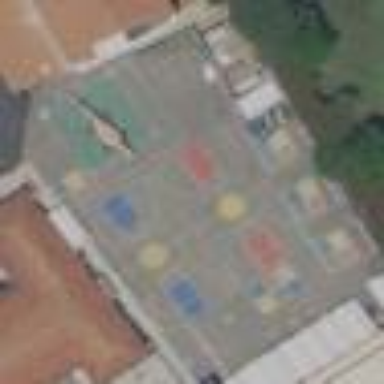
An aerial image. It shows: Schoolyard designated as leisure land.